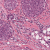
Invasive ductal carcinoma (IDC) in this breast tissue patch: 0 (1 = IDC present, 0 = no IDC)